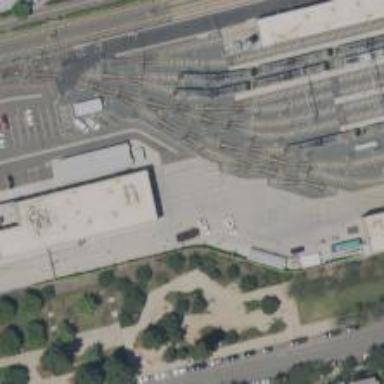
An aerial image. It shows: Light rail yard with electrified contact lines.